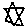
Label: star